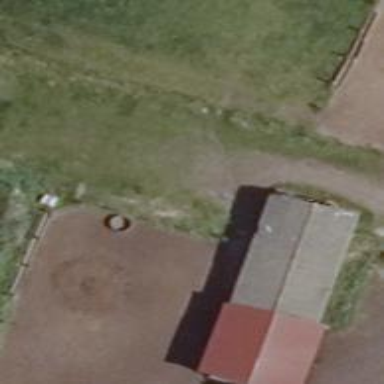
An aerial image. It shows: Farm auxiliary building.